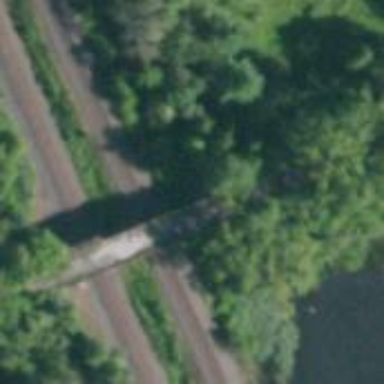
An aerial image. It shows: Path leading to bridge.